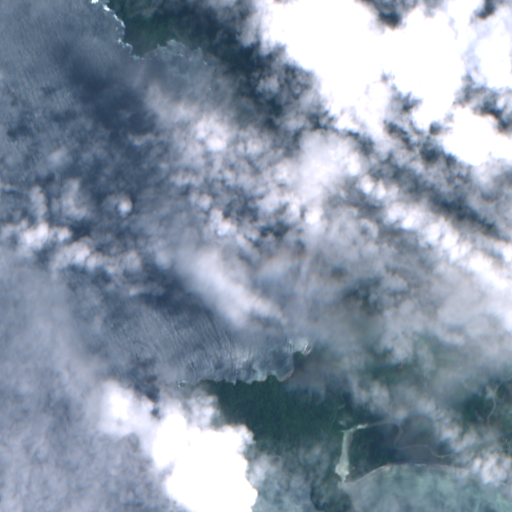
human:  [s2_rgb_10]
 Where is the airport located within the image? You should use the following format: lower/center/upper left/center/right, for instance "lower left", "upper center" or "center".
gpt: The airport is located in the lower right of the image.
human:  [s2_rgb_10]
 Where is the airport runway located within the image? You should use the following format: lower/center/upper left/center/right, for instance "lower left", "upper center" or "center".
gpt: The airport runway is located in the lower right of the image.
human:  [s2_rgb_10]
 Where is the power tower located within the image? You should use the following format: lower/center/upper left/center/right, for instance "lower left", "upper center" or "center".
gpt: There is no power tower in the image.